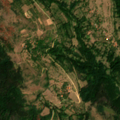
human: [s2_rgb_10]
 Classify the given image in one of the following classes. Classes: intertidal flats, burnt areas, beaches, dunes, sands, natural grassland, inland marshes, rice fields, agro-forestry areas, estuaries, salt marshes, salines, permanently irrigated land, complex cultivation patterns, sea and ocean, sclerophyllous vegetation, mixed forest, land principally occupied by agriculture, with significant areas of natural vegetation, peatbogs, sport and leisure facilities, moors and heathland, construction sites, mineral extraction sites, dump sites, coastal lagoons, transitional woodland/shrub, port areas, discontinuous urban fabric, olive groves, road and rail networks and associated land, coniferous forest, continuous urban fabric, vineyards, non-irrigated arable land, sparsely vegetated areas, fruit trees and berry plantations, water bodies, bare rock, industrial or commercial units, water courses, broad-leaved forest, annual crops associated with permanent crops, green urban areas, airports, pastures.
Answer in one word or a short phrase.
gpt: pastures, mixed forest, transitional woodland/shrub